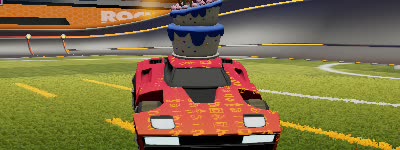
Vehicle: breakout